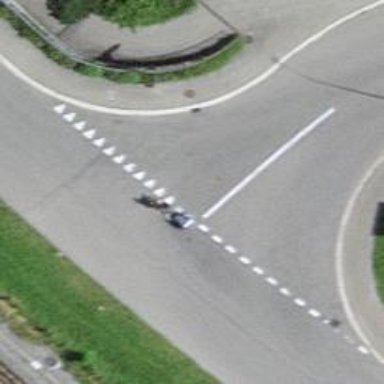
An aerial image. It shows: Road with "give way" sign.